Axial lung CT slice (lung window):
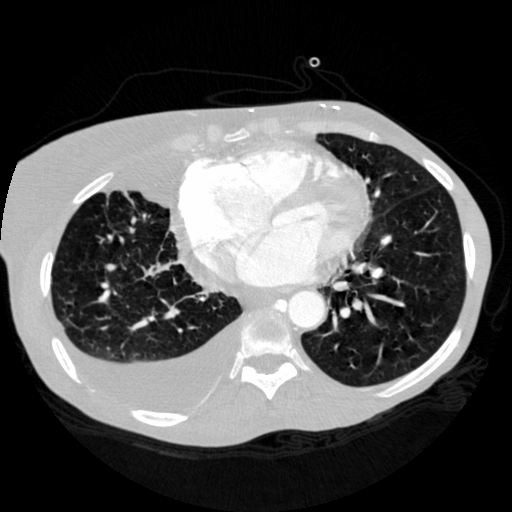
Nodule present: no